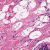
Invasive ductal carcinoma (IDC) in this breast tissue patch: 0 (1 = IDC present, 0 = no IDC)